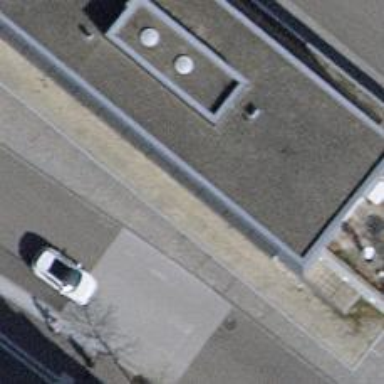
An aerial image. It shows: Bus stop with platform for public transport.